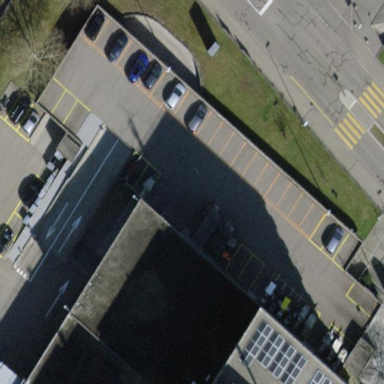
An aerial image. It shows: Multi-storey parking building.